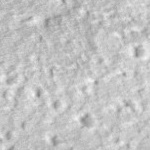
Label: no_change